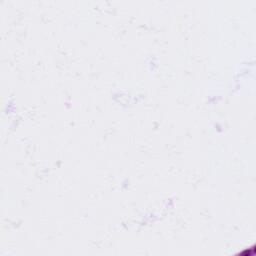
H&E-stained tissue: Lung